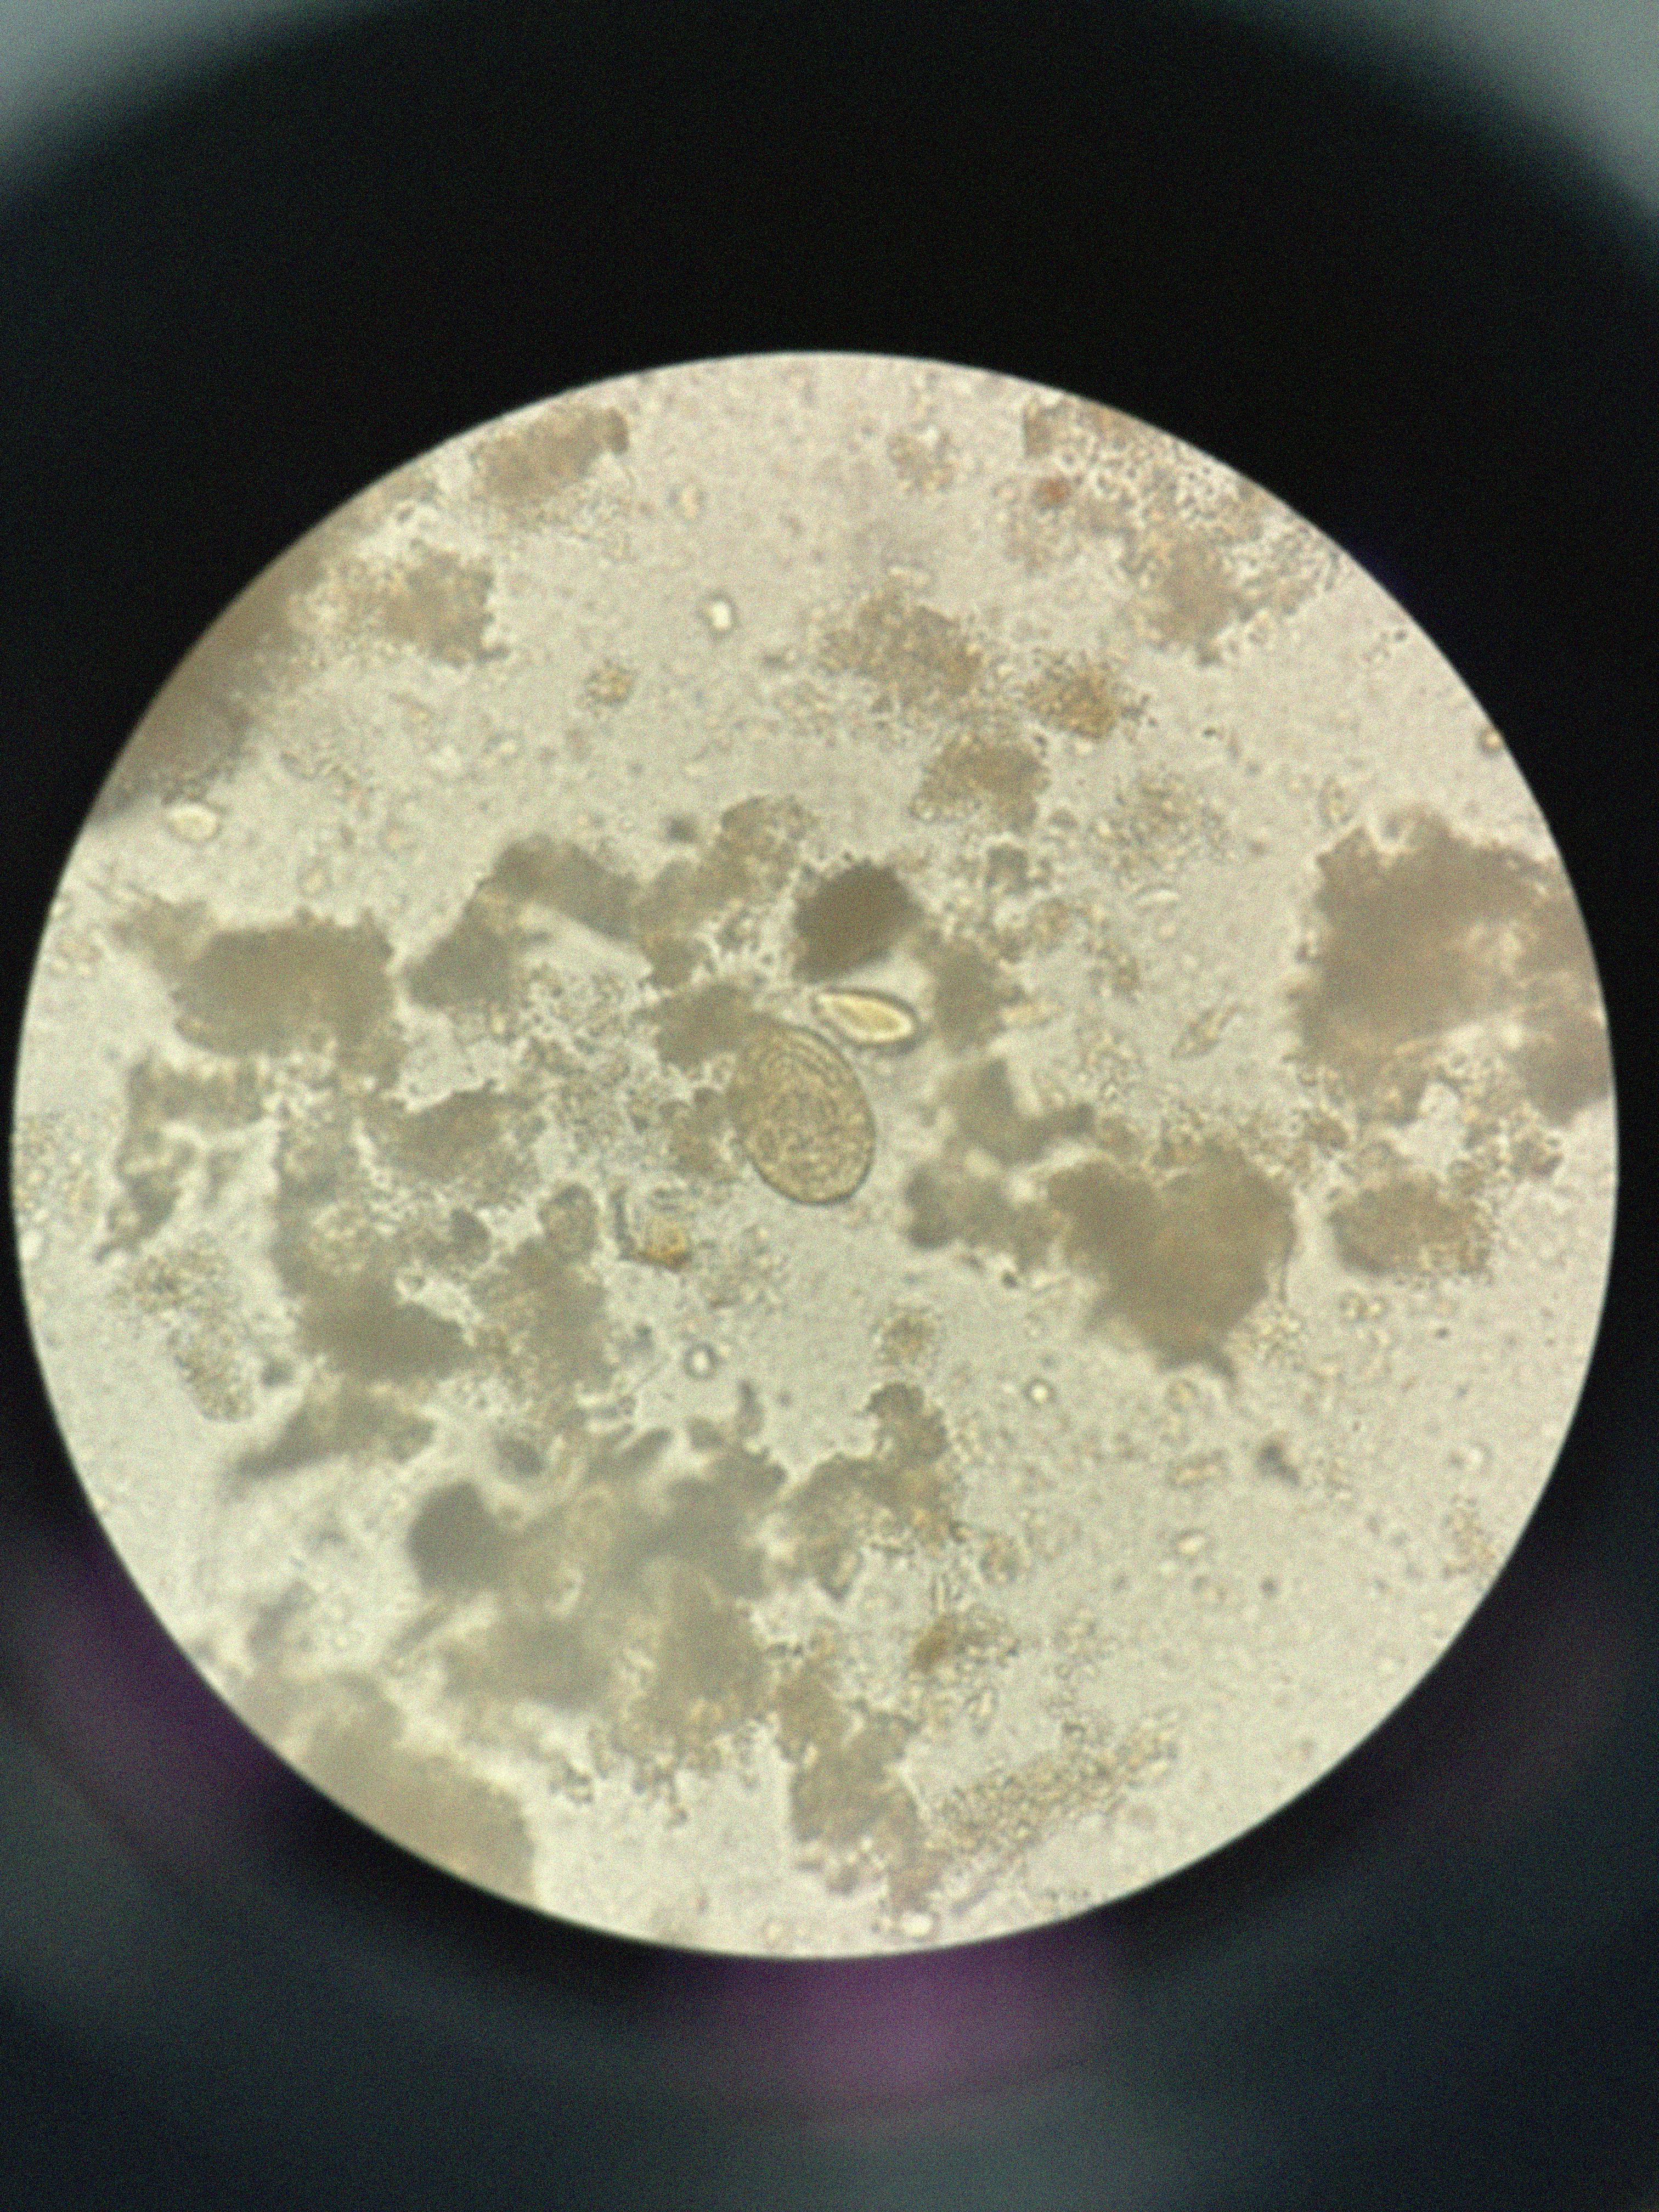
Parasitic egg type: Ascaris lumbricoides